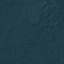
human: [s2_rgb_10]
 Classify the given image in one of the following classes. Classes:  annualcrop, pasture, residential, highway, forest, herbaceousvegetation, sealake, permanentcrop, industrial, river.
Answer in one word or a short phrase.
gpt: Forest